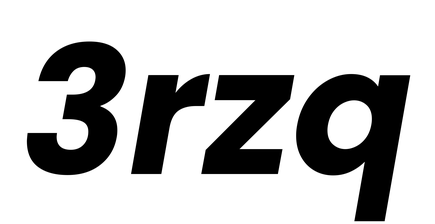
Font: Poppins-BoldItalic